Question: I am trying for a coloring app and to figure out floodfill in objective c anybody did this before..???I am reading all pixel data in a picture and i can change it also..but floodfill can only do what i want exactly.. ..Here I Can identify the pixels containing black dot also.but I am really confuse how to identify the pixels in a particular white area.Any help is appreciated..
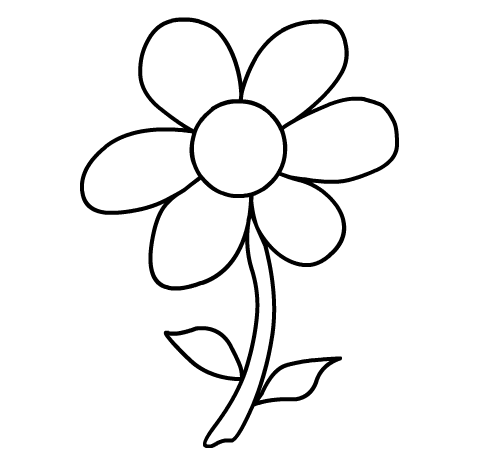
Answer: I figured it out myself <URL> is explained here.